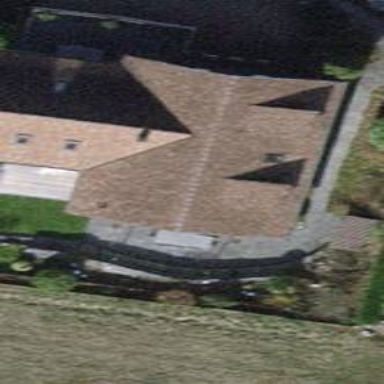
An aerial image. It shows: Detached building with gabled roof.